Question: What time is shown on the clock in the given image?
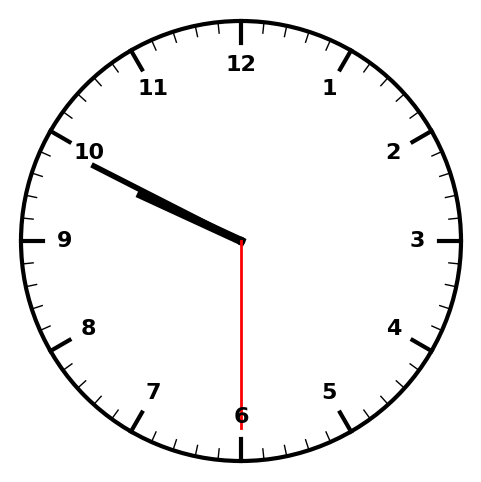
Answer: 09:49:30